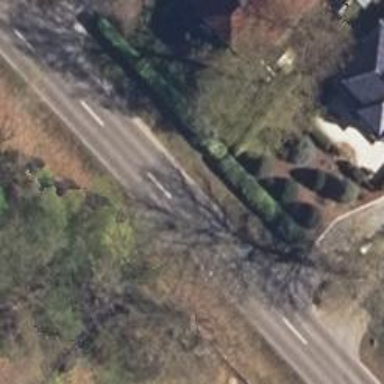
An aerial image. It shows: Secondary road.